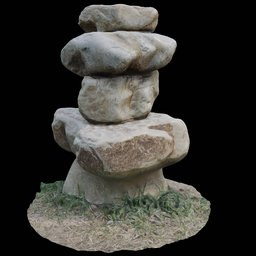
Label: nature